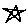
Label: star